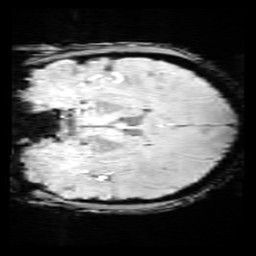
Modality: SWI
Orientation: coronal
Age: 14
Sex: female
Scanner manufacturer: siemens
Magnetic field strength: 3 T
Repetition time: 0.027 s
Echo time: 0.02 s